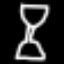
Label: hourglass